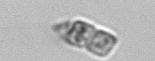
Label: Bacillariophyceae_morphotype1